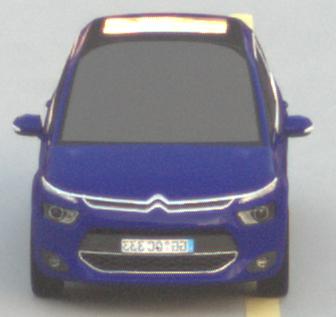
Make: Citroen
Model: Grand C4 Picasso VTi 120
Detailed model: Grand C4 Picasso (II)
Model produced from: 2013/10
Model produced until: 2015/02
Doors: 5
Color: blue
Road condition: dry road
Daytime: sunrise or sunset
Contrast: low contrast